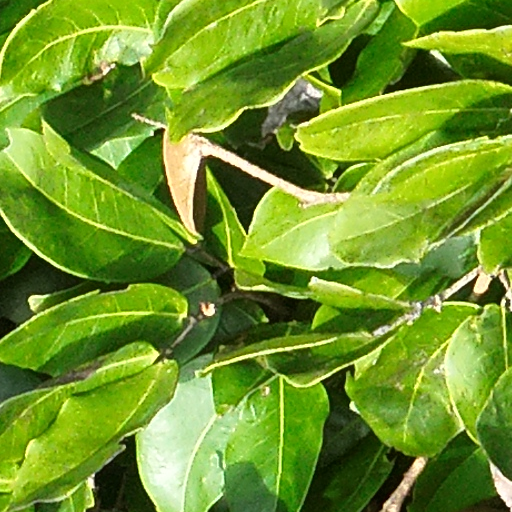
Species: Prioria copaifera
GBIF accepted scientific name: Prioria copaifera
Crown area (m\u00b2): 231.493